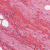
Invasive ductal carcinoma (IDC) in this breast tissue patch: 0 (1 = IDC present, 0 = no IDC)